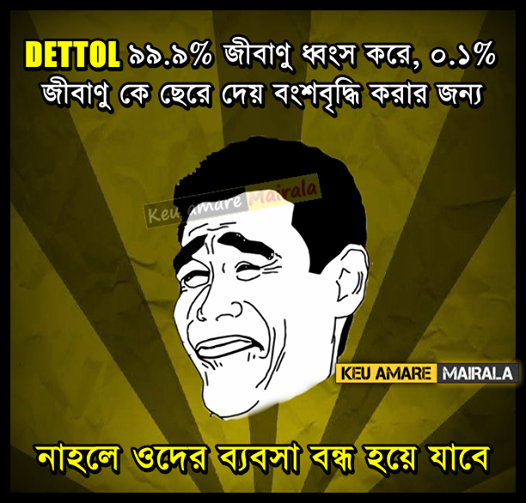
Caption: DETTOL ৯৯.৯% জীবাণু ধ্বংস করে, ০.১% জীবাণু কে ছেরে দেয় বংশবৃদ্ধি করার জন্য নাহলে ওদের ব্যবসা বন্ধ হয়ে যাবে
Label: non-hate